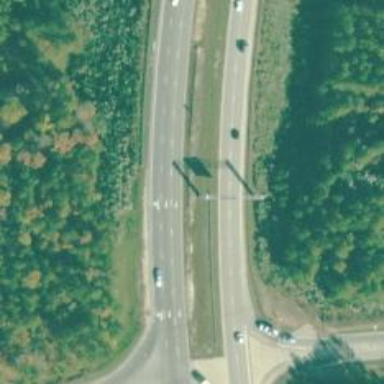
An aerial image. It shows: Expressway with asphalt surface categorized as trunk highway.